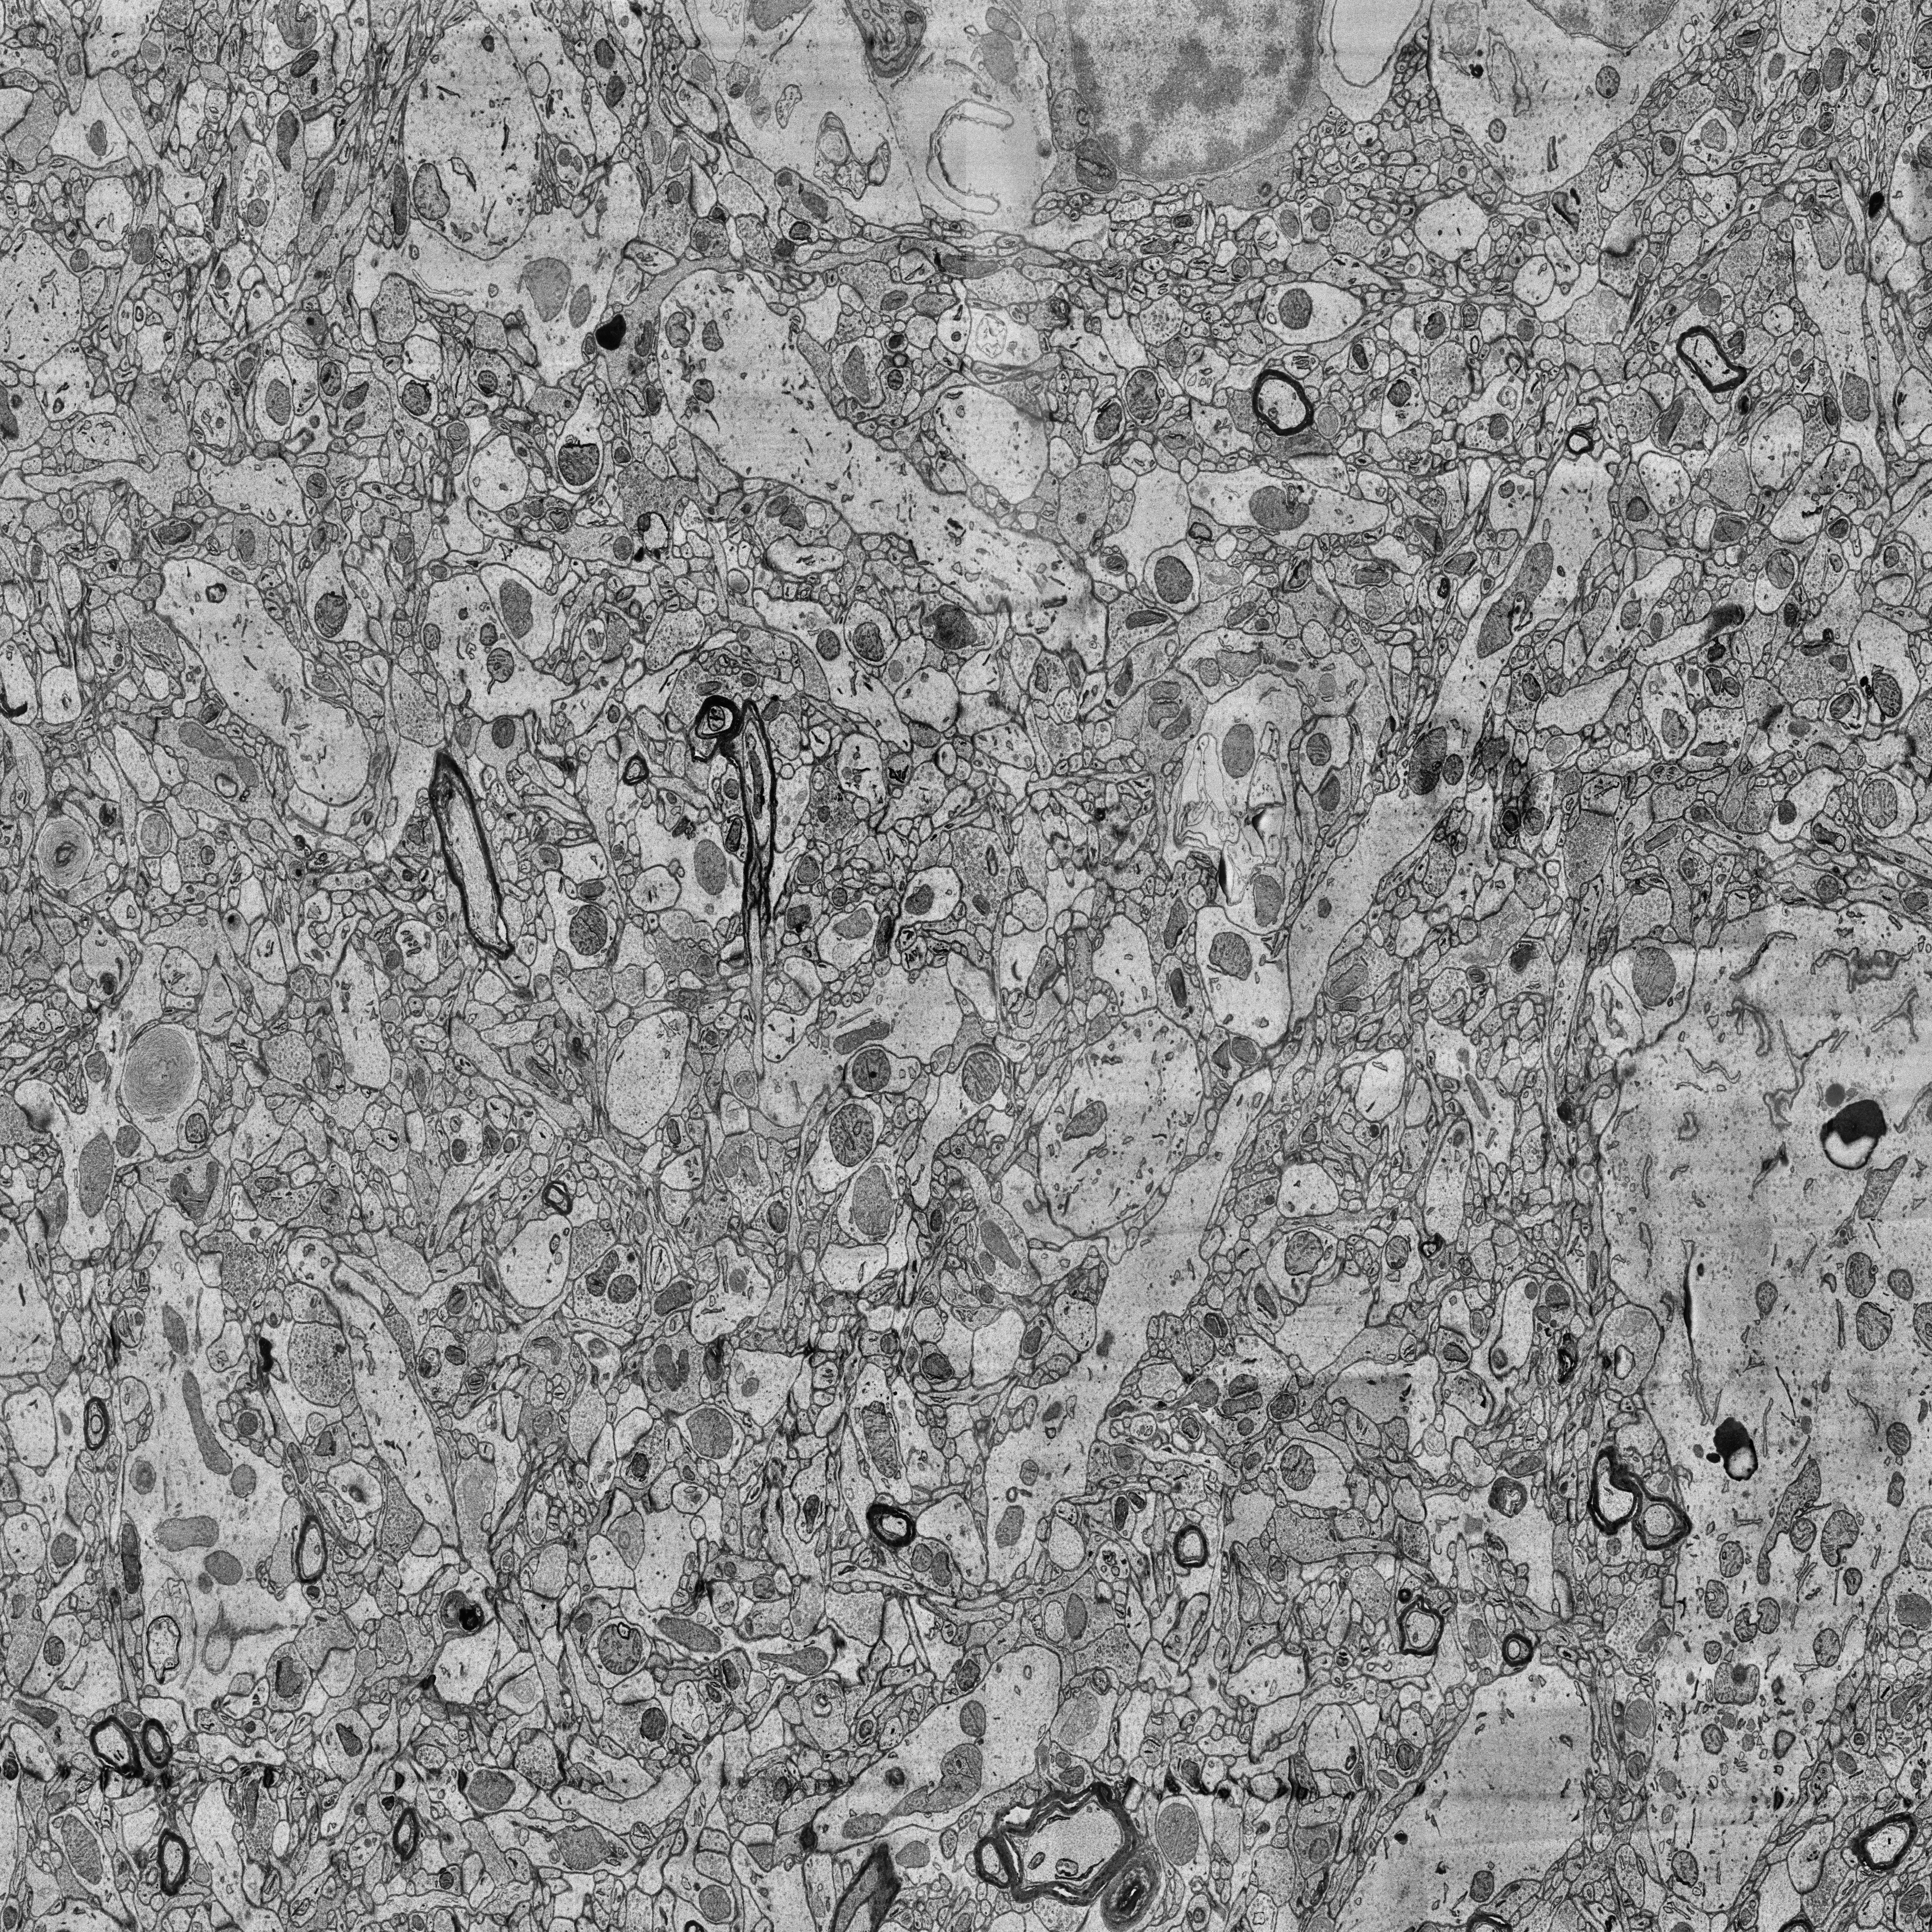
Electron microscopy slice of human cortex tissue
Slice depth (z): 178
Mitochondria instances in slice: 489